Interaction volume radius: 5 \u00c5
Interaction volume height: 20 \u00c5
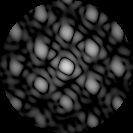
Disorder parameter: 0.2694